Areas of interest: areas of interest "Wenzhou International Tennis Center"
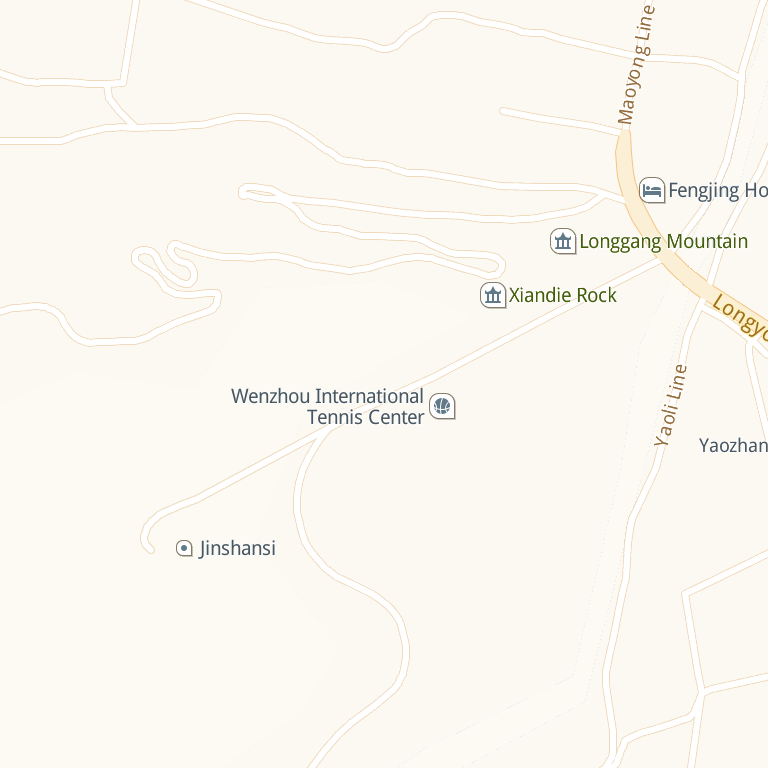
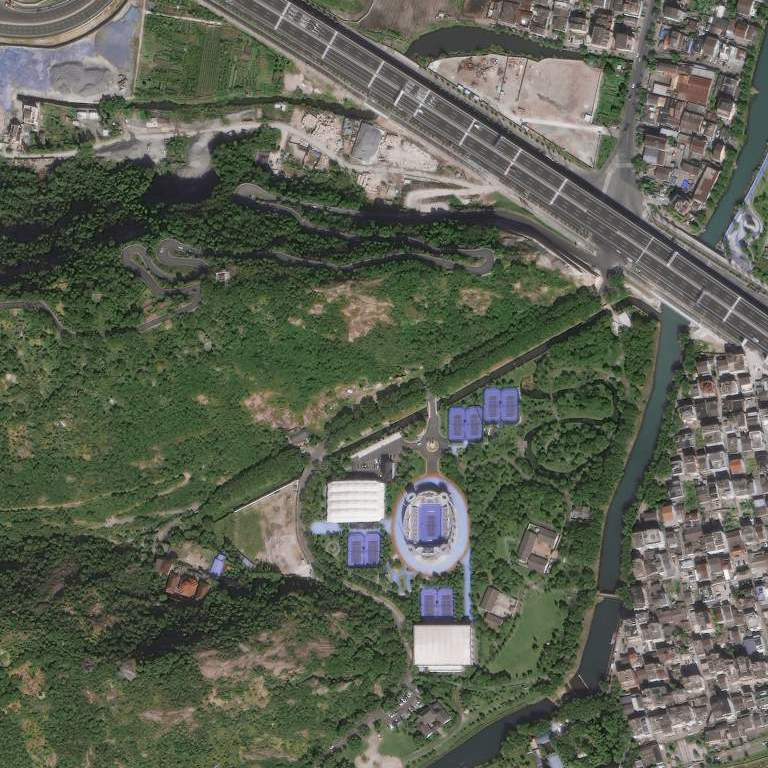